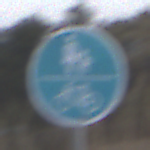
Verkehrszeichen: GemeinsamerGehUndRadweg
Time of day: SunriseSunset
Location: Outdoor (Suburban)
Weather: Clear
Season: NotSpecified
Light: Natural